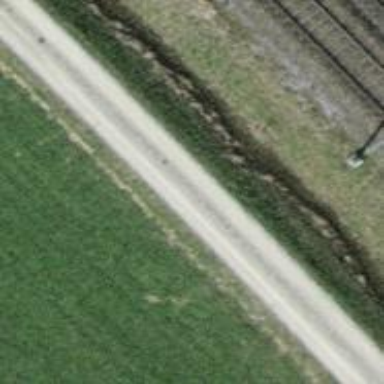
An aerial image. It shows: Gravel track with grade 2 quality.